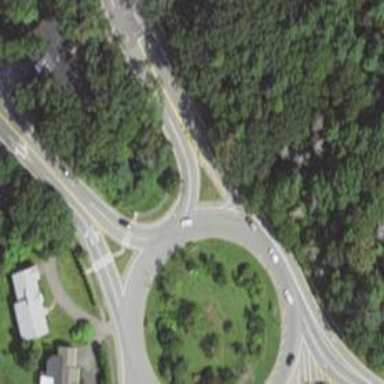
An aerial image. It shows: Secondary road with asphalt surface leading to roundabout junction.